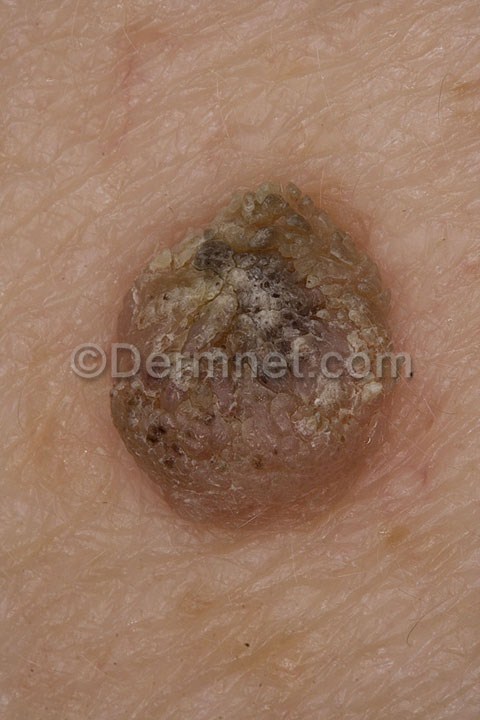
Disease: Seborrheic Keratoses and other Benign Tumors